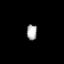
Tissue: lung
Cell type: T cells
Senescence score: 0.5901
Nuclear area (px): 162
Mean DAPI intensity: 166.512